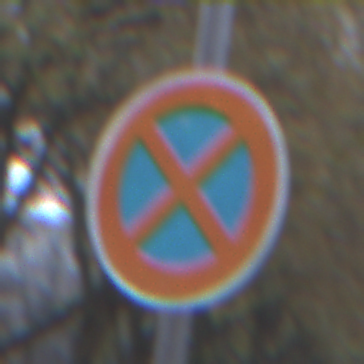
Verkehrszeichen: AbsolutesHalteverbot
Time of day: SunriseSunset
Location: Outdoor (Urban)
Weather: PartlyCloudy
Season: NotSpecified
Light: Natural